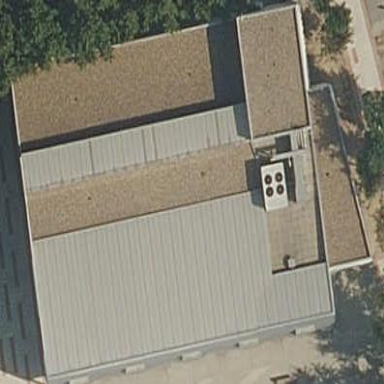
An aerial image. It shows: Building.